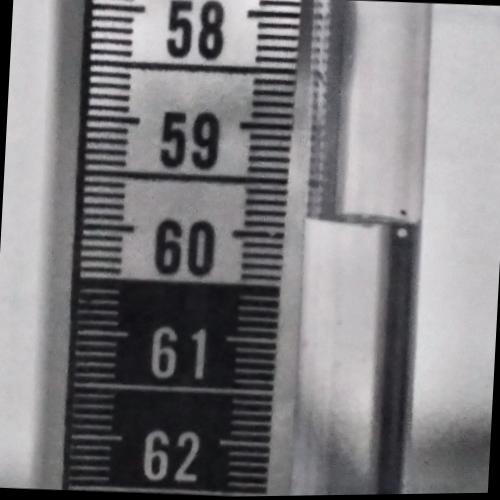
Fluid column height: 59.8 cm